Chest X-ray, PA view. Patient: 41 years old, sex F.
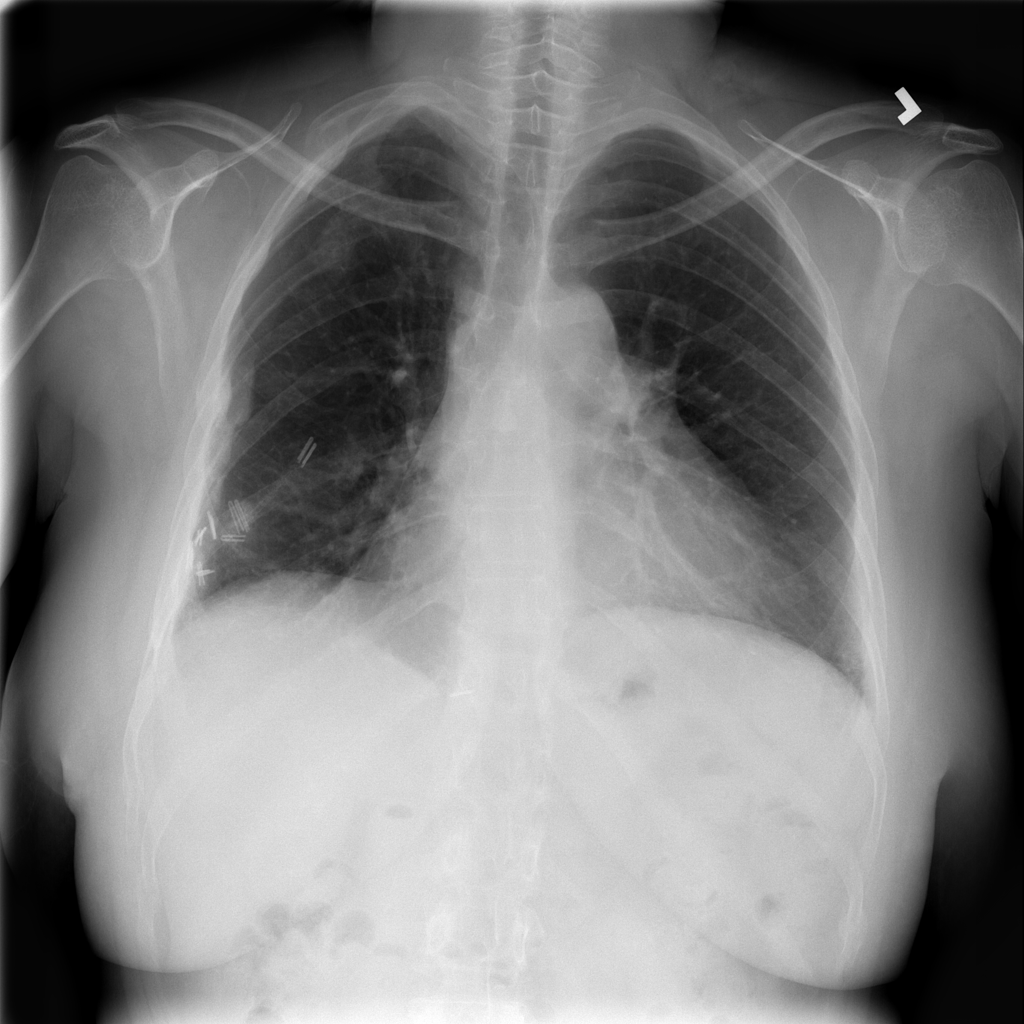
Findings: Pleural_Thickening